Question: I'm trying to set a constraint on 2 'views' so that they touch each other like this:

I tried setting constraints programmatically:
'''
[self addConstraint:[NSLayoutConstraint constraintsWithVisualFormat:@"[_firstView][_secondView]" options:0 metrics:nil views:NSDictionaryOfVariableBindings(_firstView, _secondView)]];
'''
But I get the following warning:
> Incompatible pointer types sending 'NSArray *' to parameter of type 'NSLayoutConstraint'
What am I doing wrong?
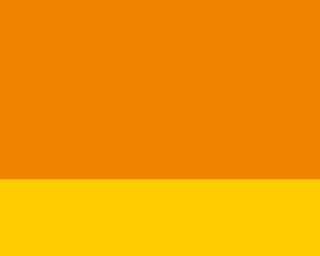
Answer: The 'addConstraint:' method expect a single constraint, however the 'constraintsWithVisualFormat:' returns an 'NSArray' of zero or more constraints.
Try adding an s.
'''
[self addConstraints:/*your NSLayoutConstraint constraintsWithVisualFormat: call */];
'''
Apple's naming conventions can usually help you out here. Notice that 'constraintsWithVisualFormat' is plural while 'addConstraint:' was singular (and 'addConstraints:' is plural). Use these as your clue in the future.